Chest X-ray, PA view. Patient: 26 years old, sex F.
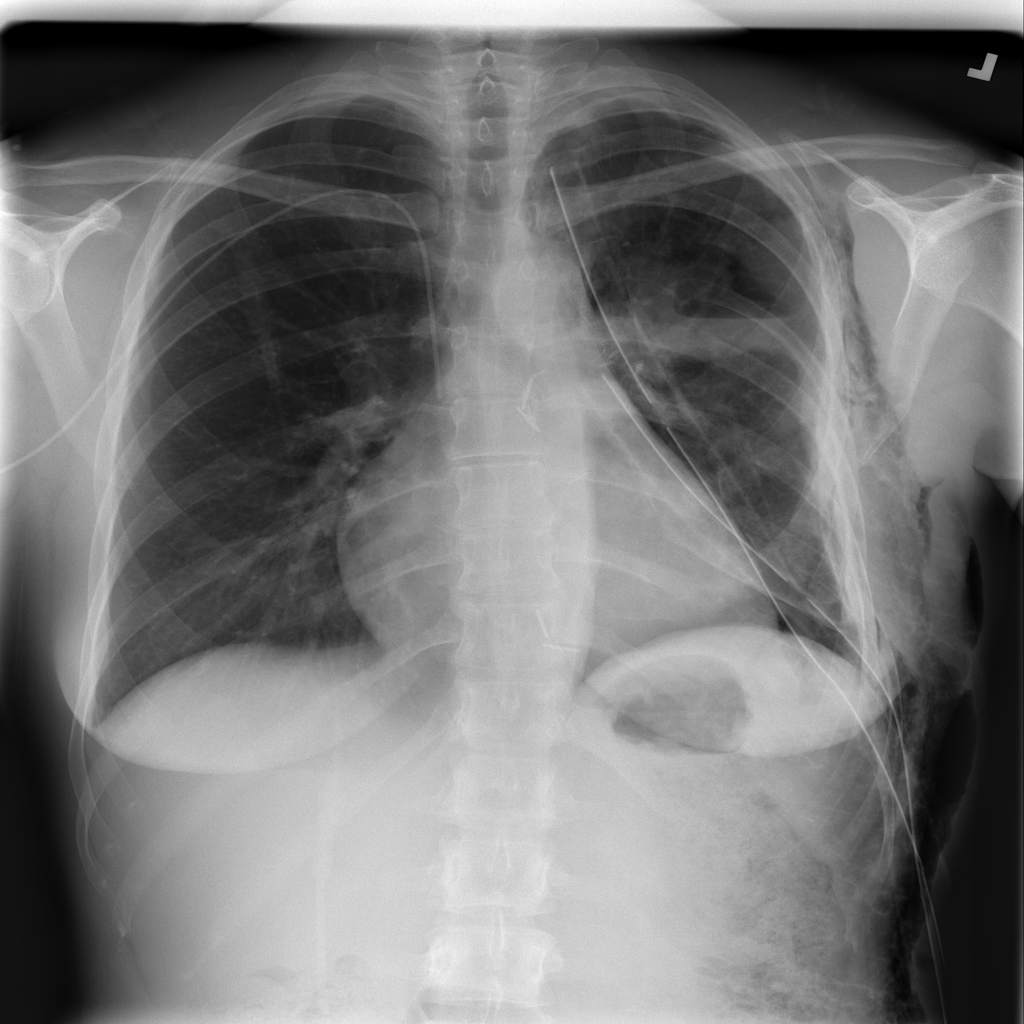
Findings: Pneumothorax